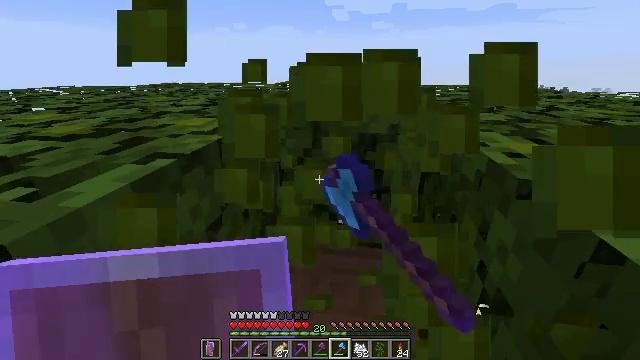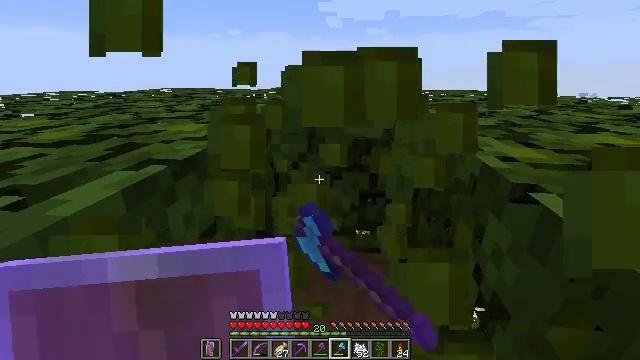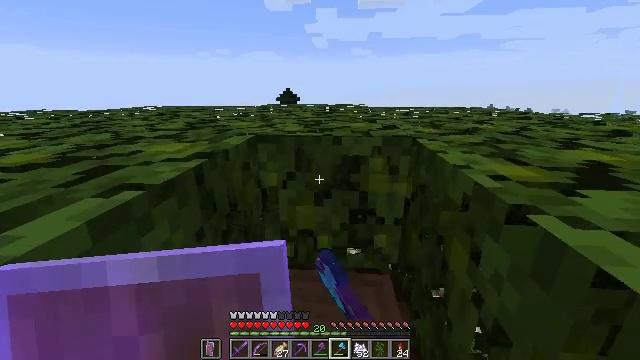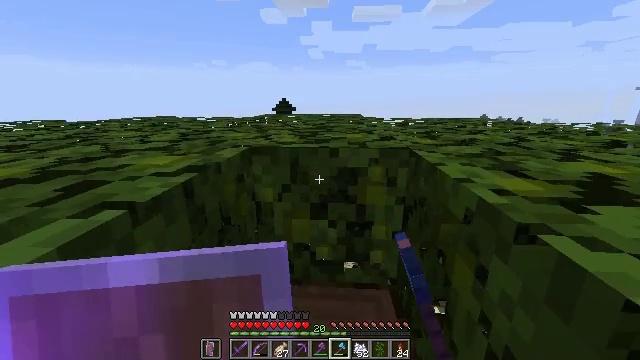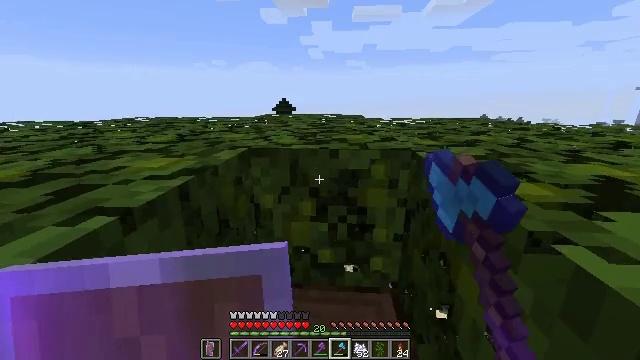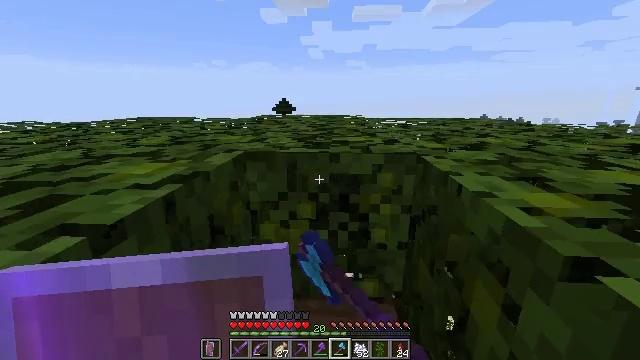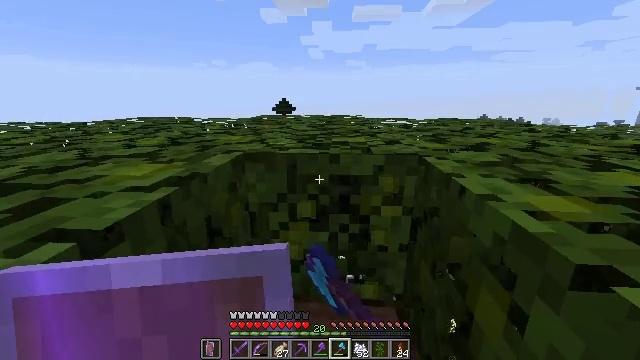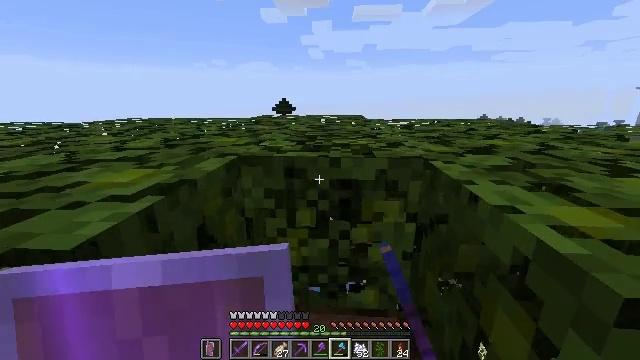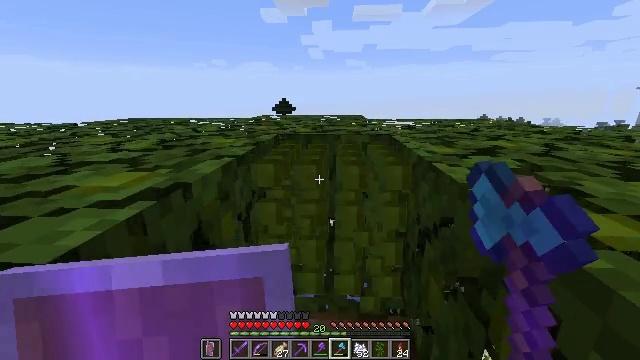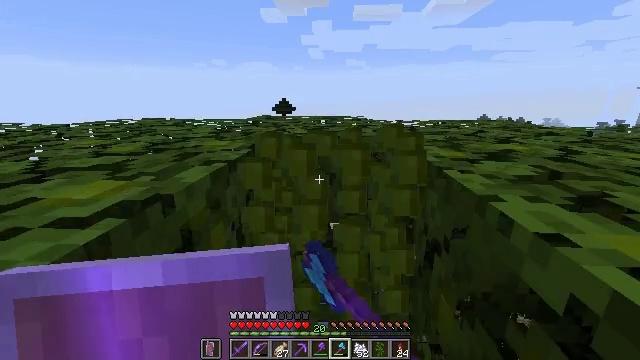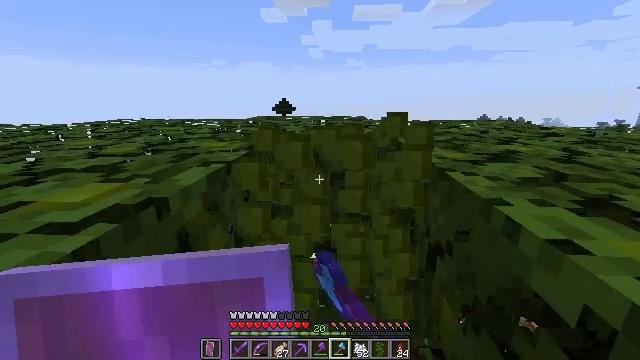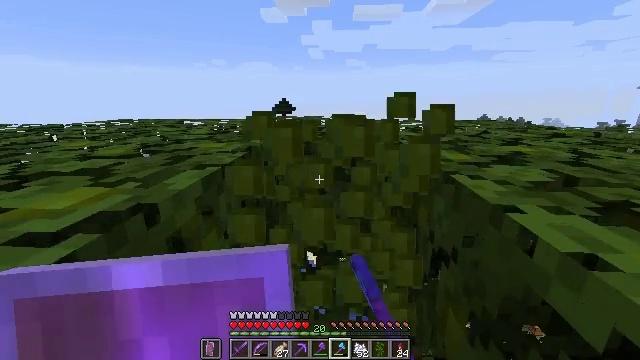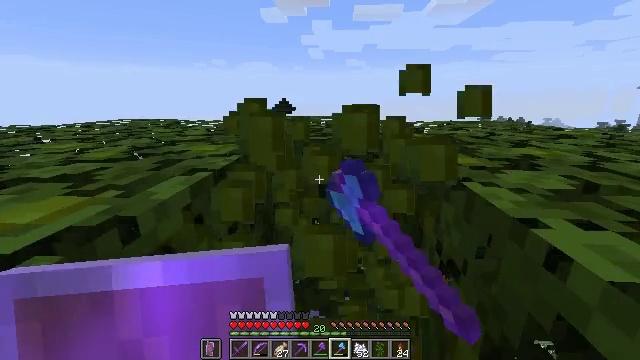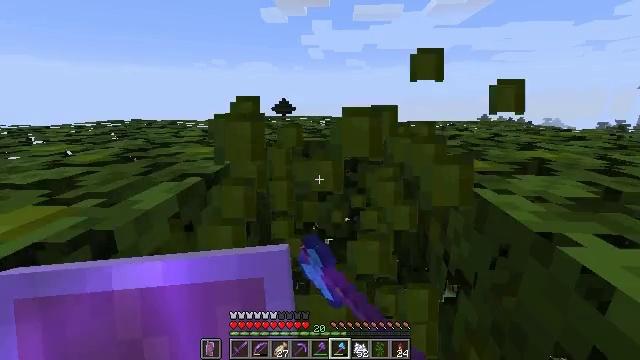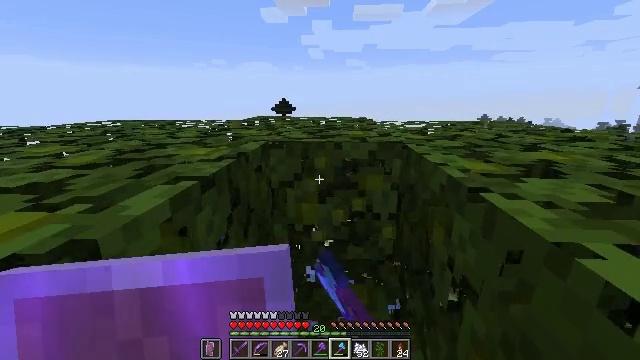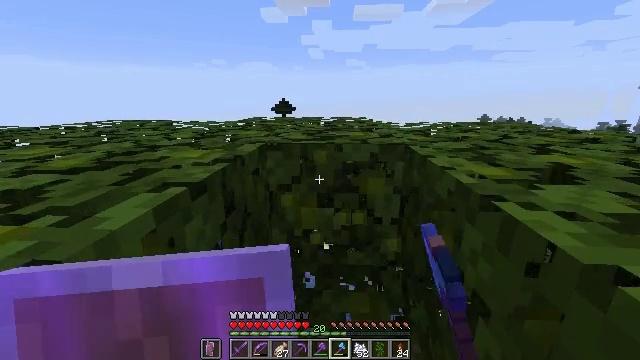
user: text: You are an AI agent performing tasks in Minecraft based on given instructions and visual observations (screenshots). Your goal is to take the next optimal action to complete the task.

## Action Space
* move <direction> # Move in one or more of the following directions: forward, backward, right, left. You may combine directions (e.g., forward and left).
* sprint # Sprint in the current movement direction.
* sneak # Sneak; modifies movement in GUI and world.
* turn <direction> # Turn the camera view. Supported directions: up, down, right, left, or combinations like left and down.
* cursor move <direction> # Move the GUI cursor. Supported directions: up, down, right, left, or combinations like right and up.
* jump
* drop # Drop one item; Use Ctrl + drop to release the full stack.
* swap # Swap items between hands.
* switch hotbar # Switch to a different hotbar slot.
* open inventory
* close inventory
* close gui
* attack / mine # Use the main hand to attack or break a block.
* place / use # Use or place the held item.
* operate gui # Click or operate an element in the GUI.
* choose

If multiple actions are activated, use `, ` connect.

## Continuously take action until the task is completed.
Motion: motion action
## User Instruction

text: Break the jungle leaves with your hand or shears.
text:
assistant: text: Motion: move forward, sneak, turn right and up, attack / mine
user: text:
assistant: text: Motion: move forward, sneak, turn right and up, attack / mine
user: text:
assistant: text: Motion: move forward, sneak, turn up, attack / mine
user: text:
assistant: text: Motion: move forward, sneak, attack / mine
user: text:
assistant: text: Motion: move forward, sneak, attack / mine
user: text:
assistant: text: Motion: move forward, sneak, attack / mine
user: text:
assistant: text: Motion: move forward, sneak, attack / mine
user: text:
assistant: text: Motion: move forward, sneak, attack / mine
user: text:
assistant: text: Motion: move forward, sneak, attack / mine
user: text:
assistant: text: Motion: move forward, sneak, attack / mine
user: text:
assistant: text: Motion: move forward, sneak, attack / mine
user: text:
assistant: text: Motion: move forward, sneak, attack / mine
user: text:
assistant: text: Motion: move forward, sneak, attack / mine
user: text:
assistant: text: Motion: move forward, sneak, attack / mine
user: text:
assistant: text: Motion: move forward, sneak, attack / mine
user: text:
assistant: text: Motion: move forward, sneak, attack / mine
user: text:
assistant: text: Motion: move forward, sneak, attack / mine
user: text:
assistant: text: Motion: move forward, sneak, attack / mine
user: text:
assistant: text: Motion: move forward, sneak, attack / mine
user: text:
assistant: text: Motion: move forward, sneak, attack / mine
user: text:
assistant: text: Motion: move forward, sneak, attack / mine
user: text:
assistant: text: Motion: move forward, sneak, attack / mine
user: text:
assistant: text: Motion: move forward, sneak, attack / mine
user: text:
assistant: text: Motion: move forward, sneak, attack / mine
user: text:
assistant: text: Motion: move forward, sneak, attack / mine
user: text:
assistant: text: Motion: move forward, sneak, turn right and up, attack / mine
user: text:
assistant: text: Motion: move forward, sneak, attack / mine
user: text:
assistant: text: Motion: move forward, sneak, attack / mine
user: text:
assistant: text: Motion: move forward, sneak, attack / mine
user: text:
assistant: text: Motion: move forward, sneak, attack / mine